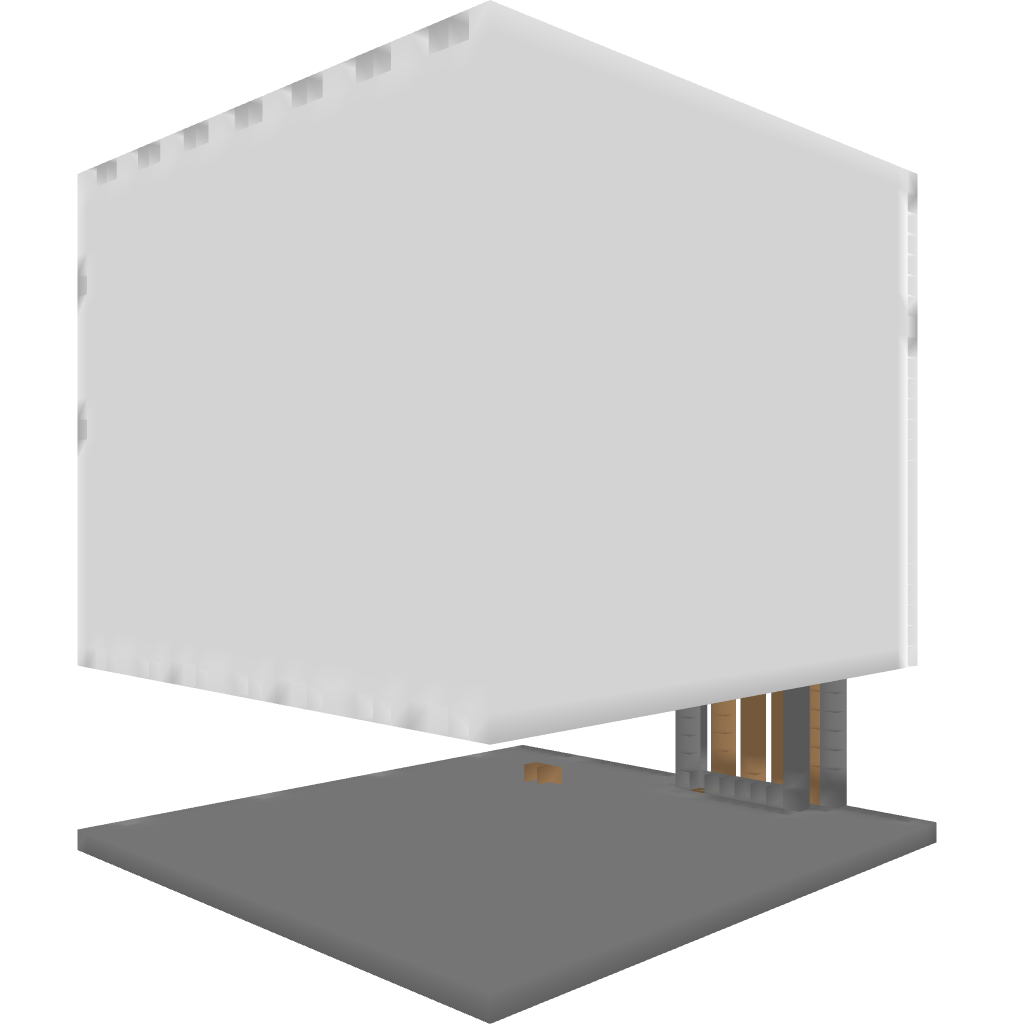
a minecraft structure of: Automatic Melon Farm bad low quality